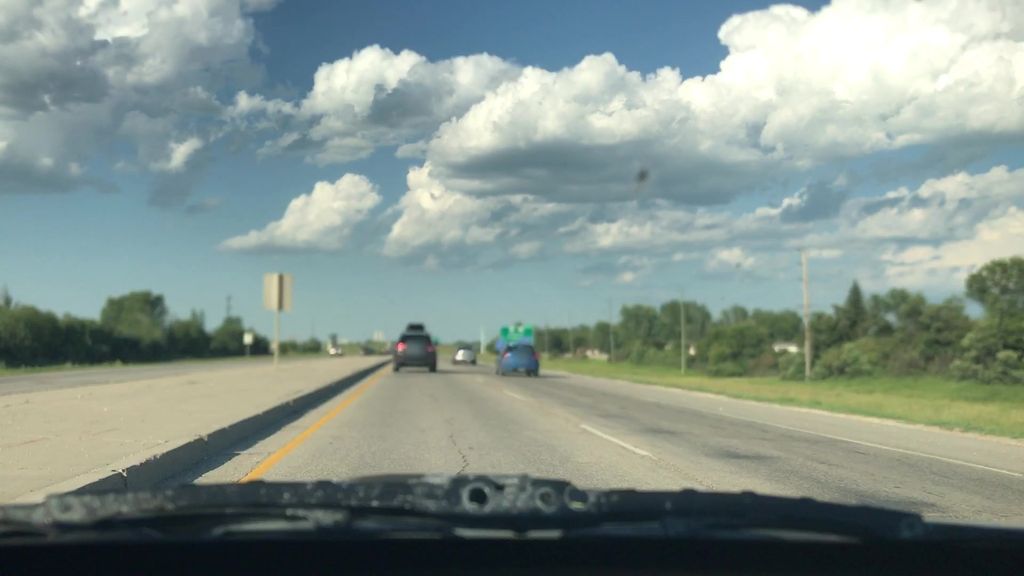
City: winnipeg